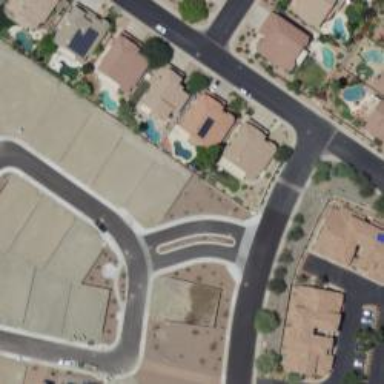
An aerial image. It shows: Residential road with asphalt surface.